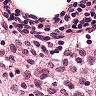
Metastatic tissue present: no